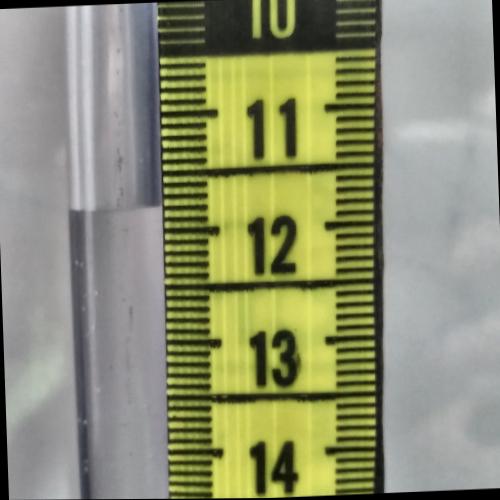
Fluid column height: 11.8 cm